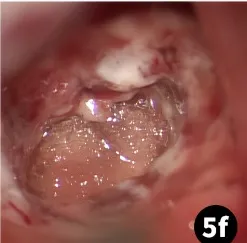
Surgical treatment of a glioma of the ventral medulla. Tumor resection procedure.
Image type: medical_photograph (other_medical_photograph)